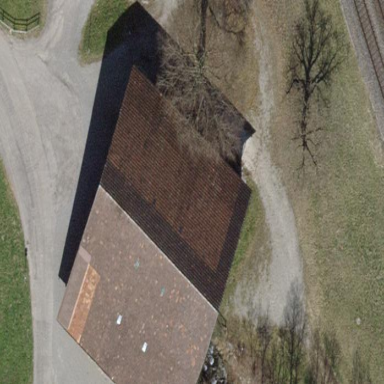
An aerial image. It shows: Gabled roof on farm auxiliary building.